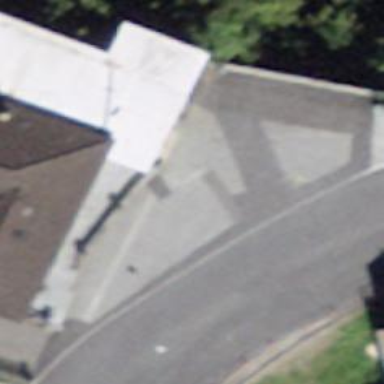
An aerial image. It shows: Bus stop with platform for public transport.